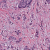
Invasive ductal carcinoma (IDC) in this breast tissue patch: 1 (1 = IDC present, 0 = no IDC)